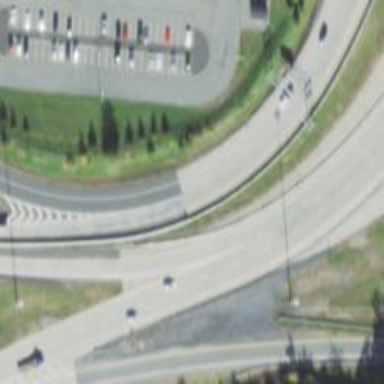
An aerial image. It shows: Asphalt motorway link.